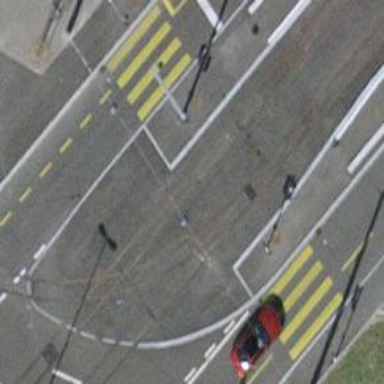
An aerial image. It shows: Tram crossing on the railway.